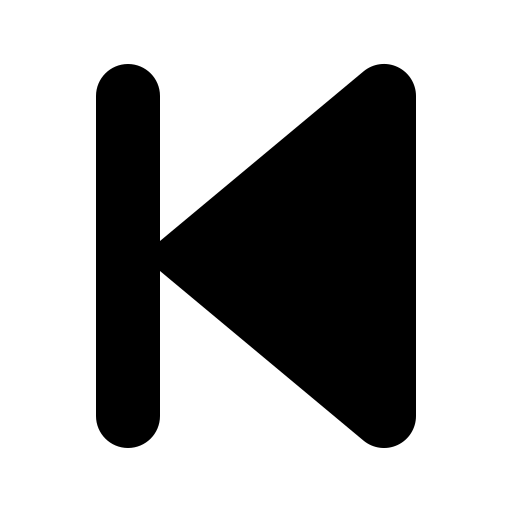
Tags: icon, FontAwesome, fa-icon, solid, backward, step